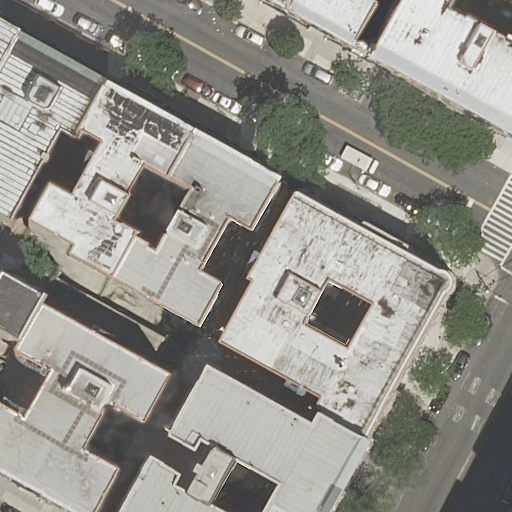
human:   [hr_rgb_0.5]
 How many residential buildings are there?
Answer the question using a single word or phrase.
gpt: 11

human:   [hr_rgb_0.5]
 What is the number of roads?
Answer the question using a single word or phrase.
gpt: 2

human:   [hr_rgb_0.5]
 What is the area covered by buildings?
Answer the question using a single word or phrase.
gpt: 4881m2

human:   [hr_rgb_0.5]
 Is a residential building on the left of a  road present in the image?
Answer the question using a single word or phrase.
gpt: yes

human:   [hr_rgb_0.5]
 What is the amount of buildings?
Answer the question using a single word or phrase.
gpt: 11

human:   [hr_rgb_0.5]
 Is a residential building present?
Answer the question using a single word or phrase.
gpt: yes

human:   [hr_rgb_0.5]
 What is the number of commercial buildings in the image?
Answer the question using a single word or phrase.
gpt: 0

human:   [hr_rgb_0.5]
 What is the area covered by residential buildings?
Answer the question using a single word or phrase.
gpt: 4881m2

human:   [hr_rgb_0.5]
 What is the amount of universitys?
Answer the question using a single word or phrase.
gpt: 2

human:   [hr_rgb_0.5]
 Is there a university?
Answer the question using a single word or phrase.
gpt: yes

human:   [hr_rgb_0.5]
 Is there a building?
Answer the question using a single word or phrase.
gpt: yes

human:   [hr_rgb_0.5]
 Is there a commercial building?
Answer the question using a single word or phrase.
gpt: no

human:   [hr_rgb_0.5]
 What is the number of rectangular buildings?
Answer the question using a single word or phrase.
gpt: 3

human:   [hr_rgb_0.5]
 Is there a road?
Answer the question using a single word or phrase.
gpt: yes

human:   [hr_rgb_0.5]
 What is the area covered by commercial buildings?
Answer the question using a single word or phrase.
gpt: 0m2

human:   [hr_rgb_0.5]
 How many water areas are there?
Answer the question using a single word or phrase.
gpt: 0

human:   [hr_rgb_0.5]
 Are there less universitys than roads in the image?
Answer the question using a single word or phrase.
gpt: no

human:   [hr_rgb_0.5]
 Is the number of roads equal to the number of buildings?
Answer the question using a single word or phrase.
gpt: no

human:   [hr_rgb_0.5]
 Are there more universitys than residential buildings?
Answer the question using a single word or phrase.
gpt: no

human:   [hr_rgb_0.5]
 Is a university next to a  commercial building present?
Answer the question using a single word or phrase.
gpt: no

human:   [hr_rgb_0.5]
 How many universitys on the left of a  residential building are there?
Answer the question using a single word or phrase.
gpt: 1

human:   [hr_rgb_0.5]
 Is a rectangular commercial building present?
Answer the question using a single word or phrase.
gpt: no

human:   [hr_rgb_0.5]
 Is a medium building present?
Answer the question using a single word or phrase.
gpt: yes

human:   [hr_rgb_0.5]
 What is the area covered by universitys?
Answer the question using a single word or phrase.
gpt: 19648m2

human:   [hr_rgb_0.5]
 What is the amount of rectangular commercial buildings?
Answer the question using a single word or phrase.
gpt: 0

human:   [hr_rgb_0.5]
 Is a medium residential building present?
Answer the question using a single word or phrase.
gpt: yes

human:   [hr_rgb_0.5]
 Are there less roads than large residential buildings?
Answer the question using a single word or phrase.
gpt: yes

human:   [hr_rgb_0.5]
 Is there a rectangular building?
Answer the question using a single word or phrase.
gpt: yes

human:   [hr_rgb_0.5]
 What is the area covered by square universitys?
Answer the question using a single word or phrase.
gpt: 0m2

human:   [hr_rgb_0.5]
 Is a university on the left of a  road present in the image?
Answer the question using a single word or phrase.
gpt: yes

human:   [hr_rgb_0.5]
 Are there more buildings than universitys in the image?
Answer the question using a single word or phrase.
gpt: yes

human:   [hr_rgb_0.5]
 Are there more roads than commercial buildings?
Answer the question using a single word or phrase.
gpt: yes

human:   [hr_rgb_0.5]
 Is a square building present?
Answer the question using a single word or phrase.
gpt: no

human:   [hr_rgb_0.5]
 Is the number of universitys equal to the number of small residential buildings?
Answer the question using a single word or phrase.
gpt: no

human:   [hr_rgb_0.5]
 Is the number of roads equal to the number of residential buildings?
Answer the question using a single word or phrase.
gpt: no

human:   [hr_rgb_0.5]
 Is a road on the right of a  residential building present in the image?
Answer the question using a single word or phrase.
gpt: yes

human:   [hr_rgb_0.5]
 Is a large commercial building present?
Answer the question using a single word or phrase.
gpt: no

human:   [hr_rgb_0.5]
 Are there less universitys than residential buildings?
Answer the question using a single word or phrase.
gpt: yes

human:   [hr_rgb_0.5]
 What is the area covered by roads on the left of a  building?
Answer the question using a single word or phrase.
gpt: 0m2

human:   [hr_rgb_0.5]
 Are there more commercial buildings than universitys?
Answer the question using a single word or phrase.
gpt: no

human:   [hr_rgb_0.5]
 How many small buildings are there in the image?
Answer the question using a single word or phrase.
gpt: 3

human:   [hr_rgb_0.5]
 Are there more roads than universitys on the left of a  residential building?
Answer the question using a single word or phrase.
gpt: yes

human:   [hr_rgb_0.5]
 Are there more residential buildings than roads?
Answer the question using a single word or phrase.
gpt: yes

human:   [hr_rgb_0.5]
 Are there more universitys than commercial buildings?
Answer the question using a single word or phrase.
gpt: yes

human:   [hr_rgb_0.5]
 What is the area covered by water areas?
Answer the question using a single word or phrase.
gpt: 0m2

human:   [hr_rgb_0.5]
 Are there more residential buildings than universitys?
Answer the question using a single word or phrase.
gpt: yes

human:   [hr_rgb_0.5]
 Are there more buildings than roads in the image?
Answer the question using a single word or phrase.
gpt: yes

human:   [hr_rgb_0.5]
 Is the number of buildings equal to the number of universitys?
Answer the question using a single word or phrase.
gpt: no

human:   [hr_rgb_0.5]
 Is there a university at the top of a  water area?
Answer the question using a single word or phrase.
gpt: no

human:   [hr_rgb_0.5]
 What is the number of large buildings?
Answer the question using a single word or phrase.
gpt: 4

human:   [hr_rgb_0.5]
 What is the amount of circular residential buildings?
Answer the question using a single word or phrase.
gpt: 0

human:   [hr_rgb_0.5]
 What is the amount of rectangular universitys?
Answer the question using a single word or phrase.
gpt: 2

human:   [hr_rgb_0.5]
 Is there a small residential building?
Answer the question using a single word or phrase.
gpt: yes

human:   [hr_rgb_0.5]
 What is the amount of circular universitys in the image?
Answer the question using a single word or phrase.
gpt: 0

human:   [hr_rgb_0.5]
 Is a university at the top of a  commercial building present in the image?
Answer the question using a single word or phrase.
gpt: no

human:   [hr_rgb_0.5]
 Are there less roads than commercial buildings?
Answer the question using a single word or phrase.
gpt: no

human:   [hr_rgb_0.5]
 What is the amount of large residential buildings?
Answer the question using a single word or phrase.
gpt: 4

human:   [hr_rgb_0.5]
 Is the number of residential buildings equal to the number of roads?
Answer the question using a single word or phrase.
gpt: no

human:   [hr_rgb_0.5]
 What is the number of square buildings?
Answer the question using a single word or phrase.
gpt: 0

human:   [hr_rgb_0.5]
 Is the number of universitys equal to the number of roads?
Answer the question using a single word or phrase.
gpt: yes

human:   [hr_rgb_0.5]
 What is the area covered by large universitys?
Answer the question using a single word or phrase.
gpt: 19648m2

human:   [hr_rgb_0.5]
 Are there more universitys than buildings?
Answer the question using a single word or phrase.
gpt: no

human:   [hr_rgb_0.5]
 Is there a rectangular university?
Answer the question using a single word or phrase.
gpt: yes

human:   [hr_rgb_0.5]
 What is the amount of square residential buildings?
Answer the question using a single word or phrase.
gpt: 0